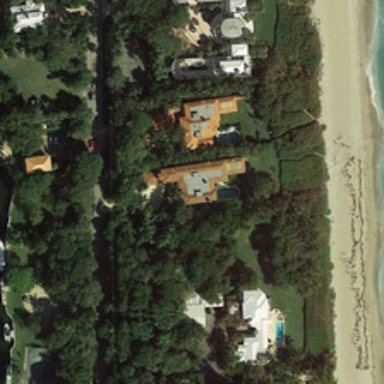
Several buildings and many green trees near a beach are in a resort .